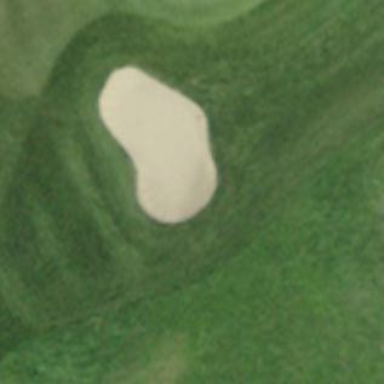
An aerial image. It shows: Sand bunker on golf course.